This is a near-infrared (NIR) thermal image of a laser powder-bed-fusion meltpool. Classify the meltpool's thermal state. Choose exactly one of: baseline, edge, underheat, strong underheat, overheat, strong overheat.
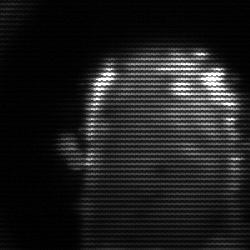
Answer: baseline